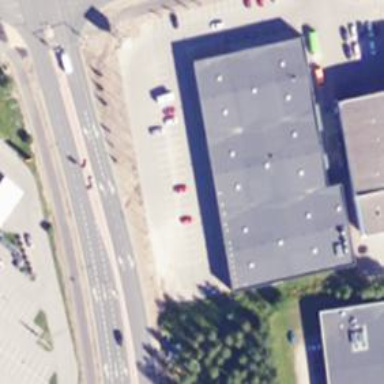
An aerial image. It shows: Veterinary facility.